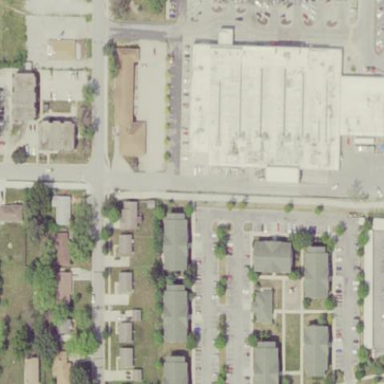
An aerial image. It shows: Supermarket located in building.